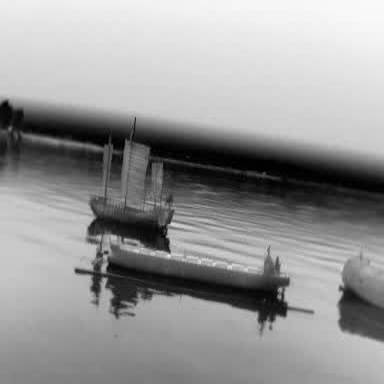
There are three objects shown in the infrared image, including a sailboat, a liner, and a container_ship.